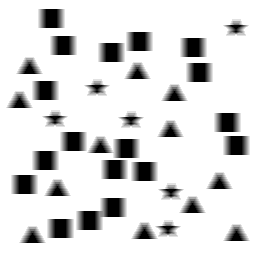
Squares: 18
Triangles: 12
Stars: 6
Total shapes: 36